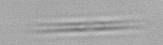
Label: Pseudo-nitzschia